Question: I am trying to automate some 600 mp3 files for church to combine instrument and voice into one track so I can use the mixer to do left or right channel. when I combined two sounds file, I need to select left channel for first track and right channel for second track.
the problem is that if audacity is fixed screen/location, the mouseclick is working fine. But I moved the script to laptop/Desktop, it won't work since mouse coordinates are not same.
Is there a way to select down track menu from audacity to select left or right channel? There are no shortcuts at current version. If someone can help, I appreciate for you opinion and times.
Br, Adnrew
'''
Opt("MouseCoordMode", 0) ;1=absolute, 0=relative, 2=client
;set left channel
ControlClick($FileNameL, "","","Left",1,90,13)
Send("{SHIFTDOWN}l{SHIFTUP}")
Sleep(1000)
;set right channel
ControlClick($FileNameL, "","","Left",1,60,162)
Send("{SHIFTDOWN}r{SHIFTUP}")
Sleep(1000)
Send("{CTRLDOWN}a{CTRLUP}")
;MsgBox(0,"File Size","waiting")
Send("{ALTDOWN}tx{ALTUP}")
'''

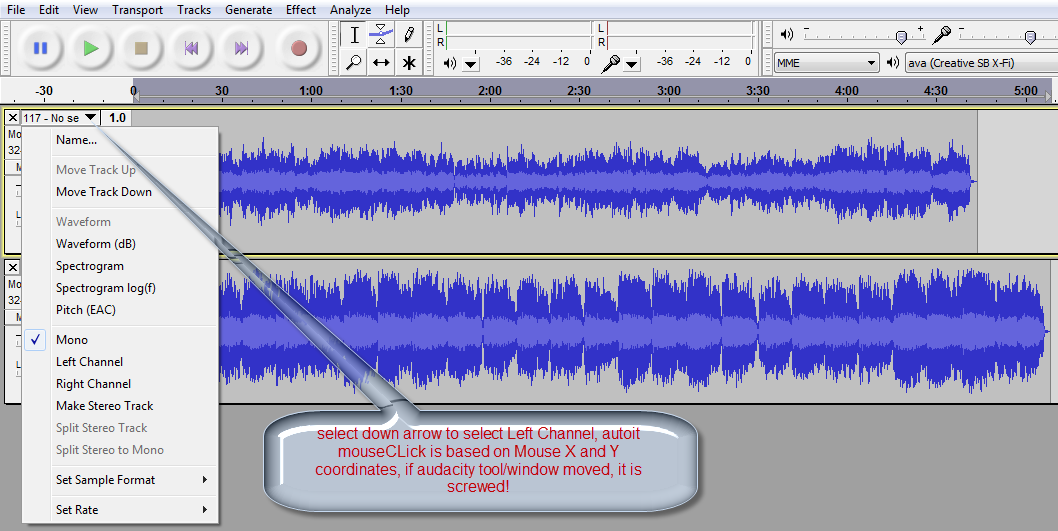
Answer: You just need
'''
Opt("MouseCoordMode", 0) ;1=absolute, 0=relative, 2=client
'''
This will make your clicks relative to the window you are working with.
Use window info Tool to find those coordinates.
Go to options and set Coord mode to Window.
You can also use
'''
ControlClick ( "title", "text", controlID [, button [, clicks [, x [, y]]]] )
'''
Any of these two methods are not dependant on your screen resolution.